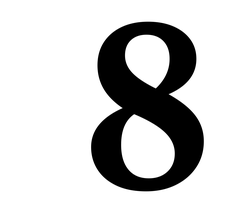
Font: LibreCaslonText_Bold